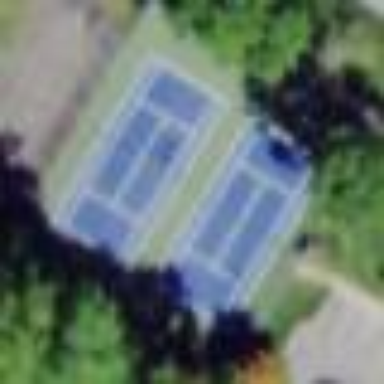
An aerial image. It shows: Hard surface tennis court on pitch.